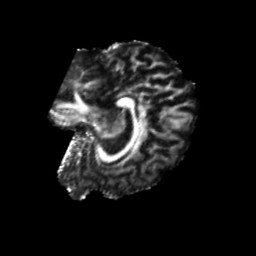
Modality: FA
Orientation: sagittal
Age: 36
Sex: female
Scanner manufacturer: siemens
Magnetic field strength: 3 T
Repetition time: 5.25 s
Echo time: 0.08 s